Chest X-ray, PA view. Patient: 58 years old, sex M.
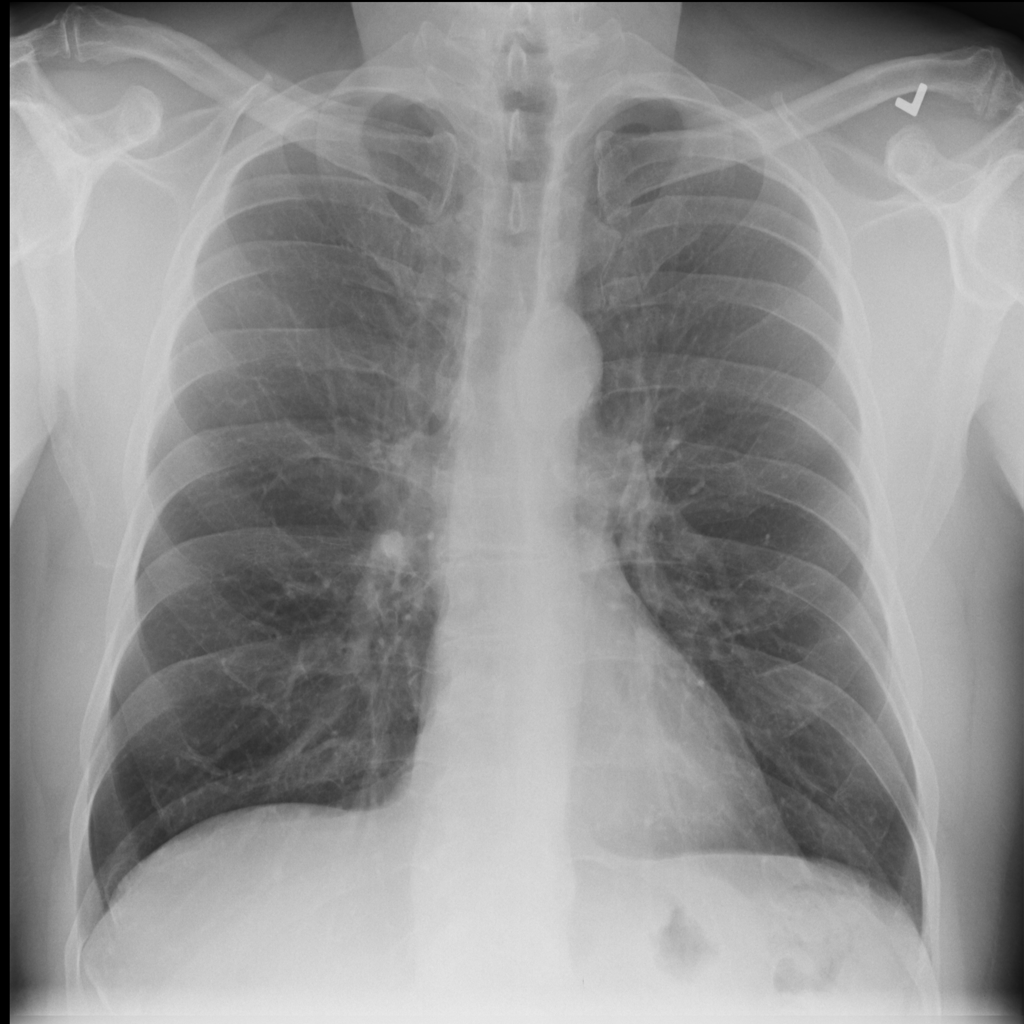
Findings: No Finding